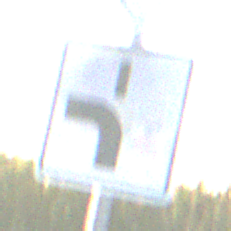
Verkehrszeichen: VerlaufVorfahrtsstrasse5
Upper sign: Vorfahrtsstrasse
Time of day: SunriseSunset
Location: Outdoor (RoadRail)
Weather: Clear
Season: NotSpecified
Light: Natural